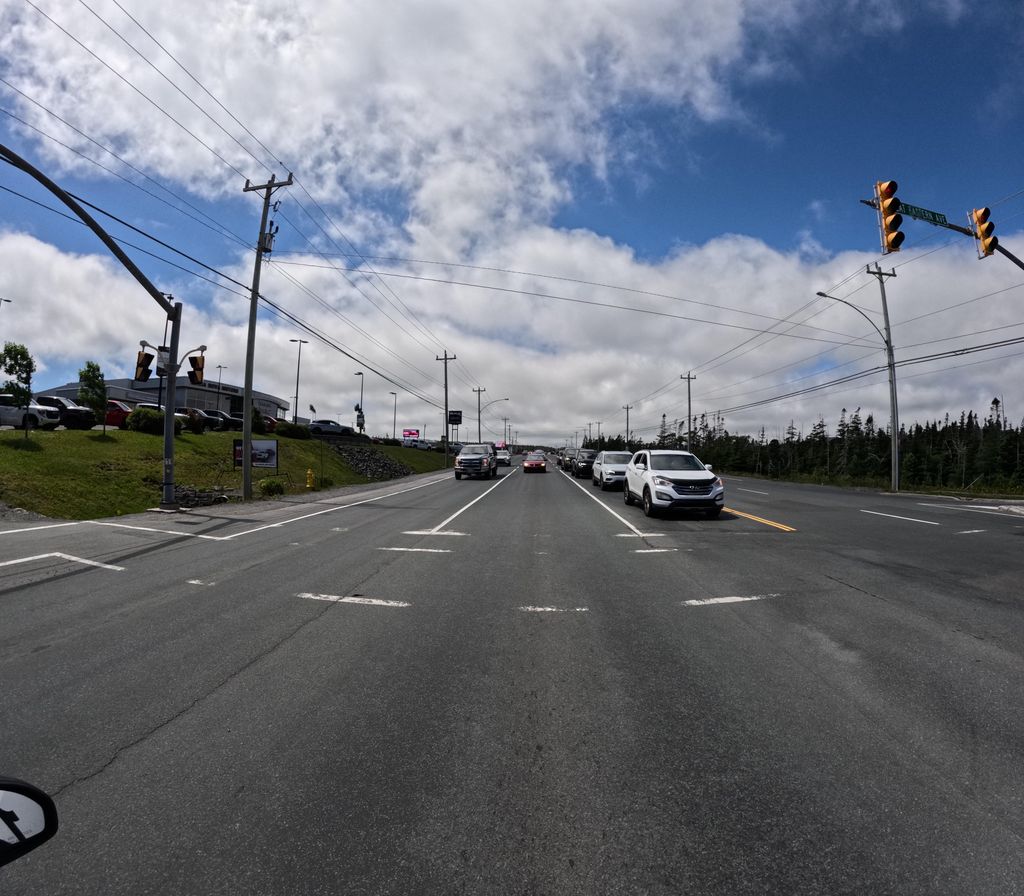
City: st_johns